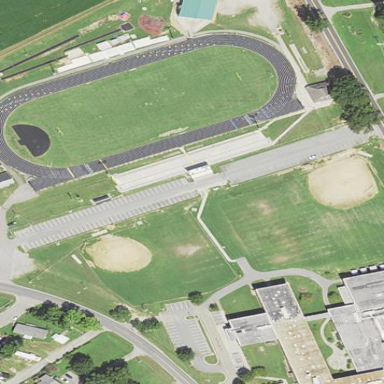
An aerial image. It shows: School.